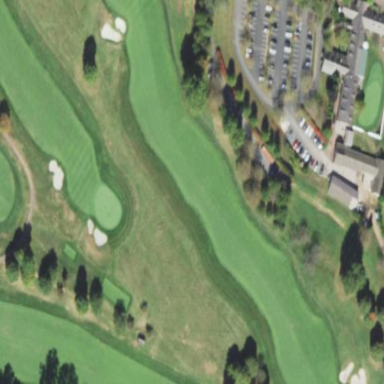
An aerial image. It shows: Area with grass used as rough in golf course.